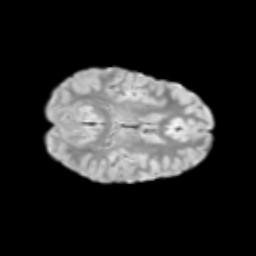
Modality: T2w
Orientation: axial
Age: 10
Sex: female
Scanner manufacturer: siemens
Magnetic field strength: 3 T
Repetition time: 3.8 s
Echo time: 0.07 s